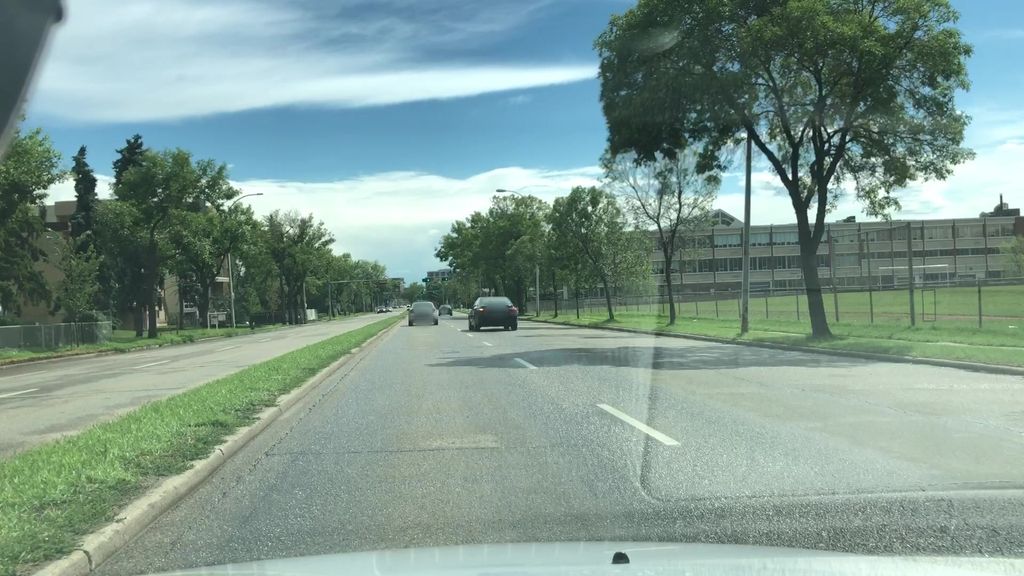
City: edmonton